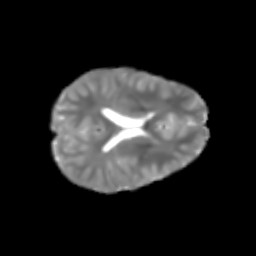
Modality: T2w
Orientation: axial
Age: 7
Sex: male
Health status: healthy